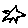
Label: star